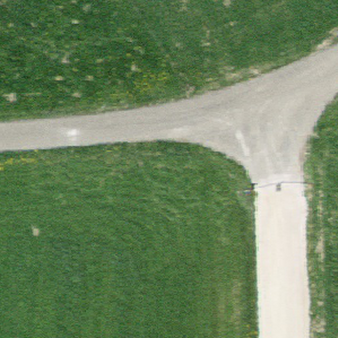
Label: other